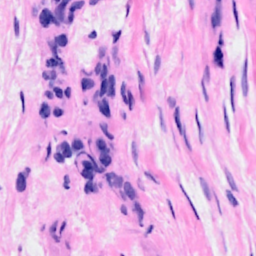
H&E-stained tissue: Breast